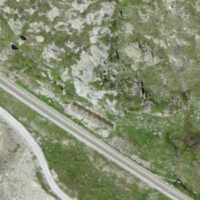
EUNIS habitat code: 31
Species observed at this site:
Jacobaea incana
Arnica montana
Astrantia minor